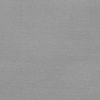
Label: dusty